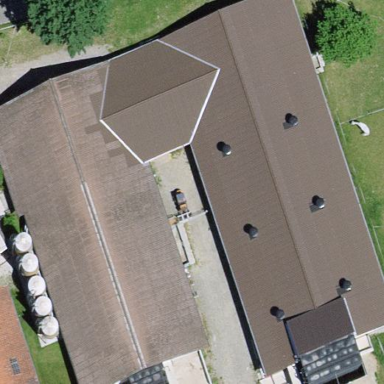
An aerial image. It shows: Sty building.